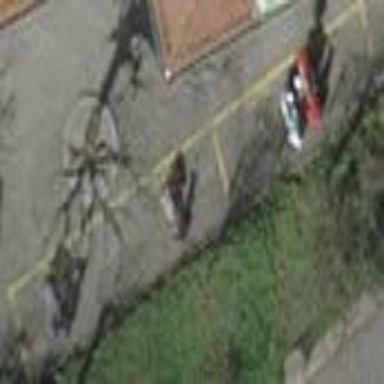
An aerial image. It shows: Motorcycle parking facility.